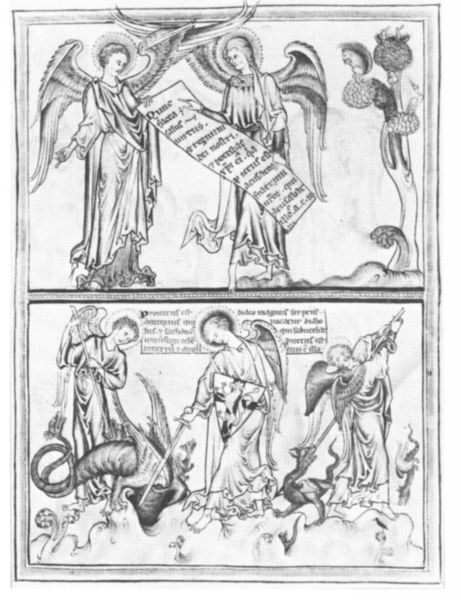
Titel: Apokalypse Bilderbuch
Institution: New York, Pierpont Morgan Library
Schlagwörter: baum, wolken, engel, schrift, lanze, schild, kreuz, schwert, kohlezeichnung, wappen, heiligenschein, löwe, drachen, drachentöter, latein